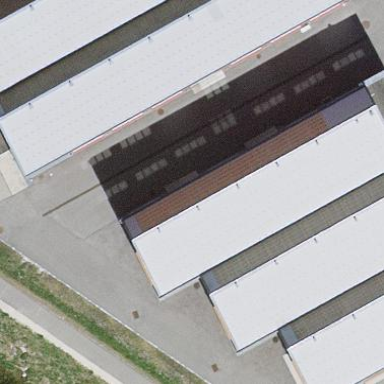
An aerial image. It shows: Commercial building.